Interaction volume radius: 5 \u00c5
Interaction volume height: 10 \u00c5
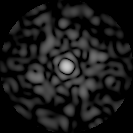
Disorder parameter: 0.8068